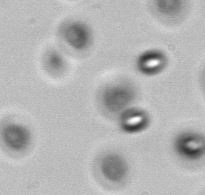
Label: Phaeocystis